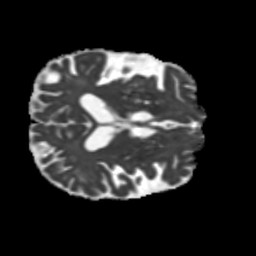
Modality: MD
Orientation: axial
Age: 58
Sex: male
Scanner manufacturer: siemens
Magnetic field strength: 3 T
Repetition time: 5.25 s
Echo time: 0.08 s